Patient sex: F
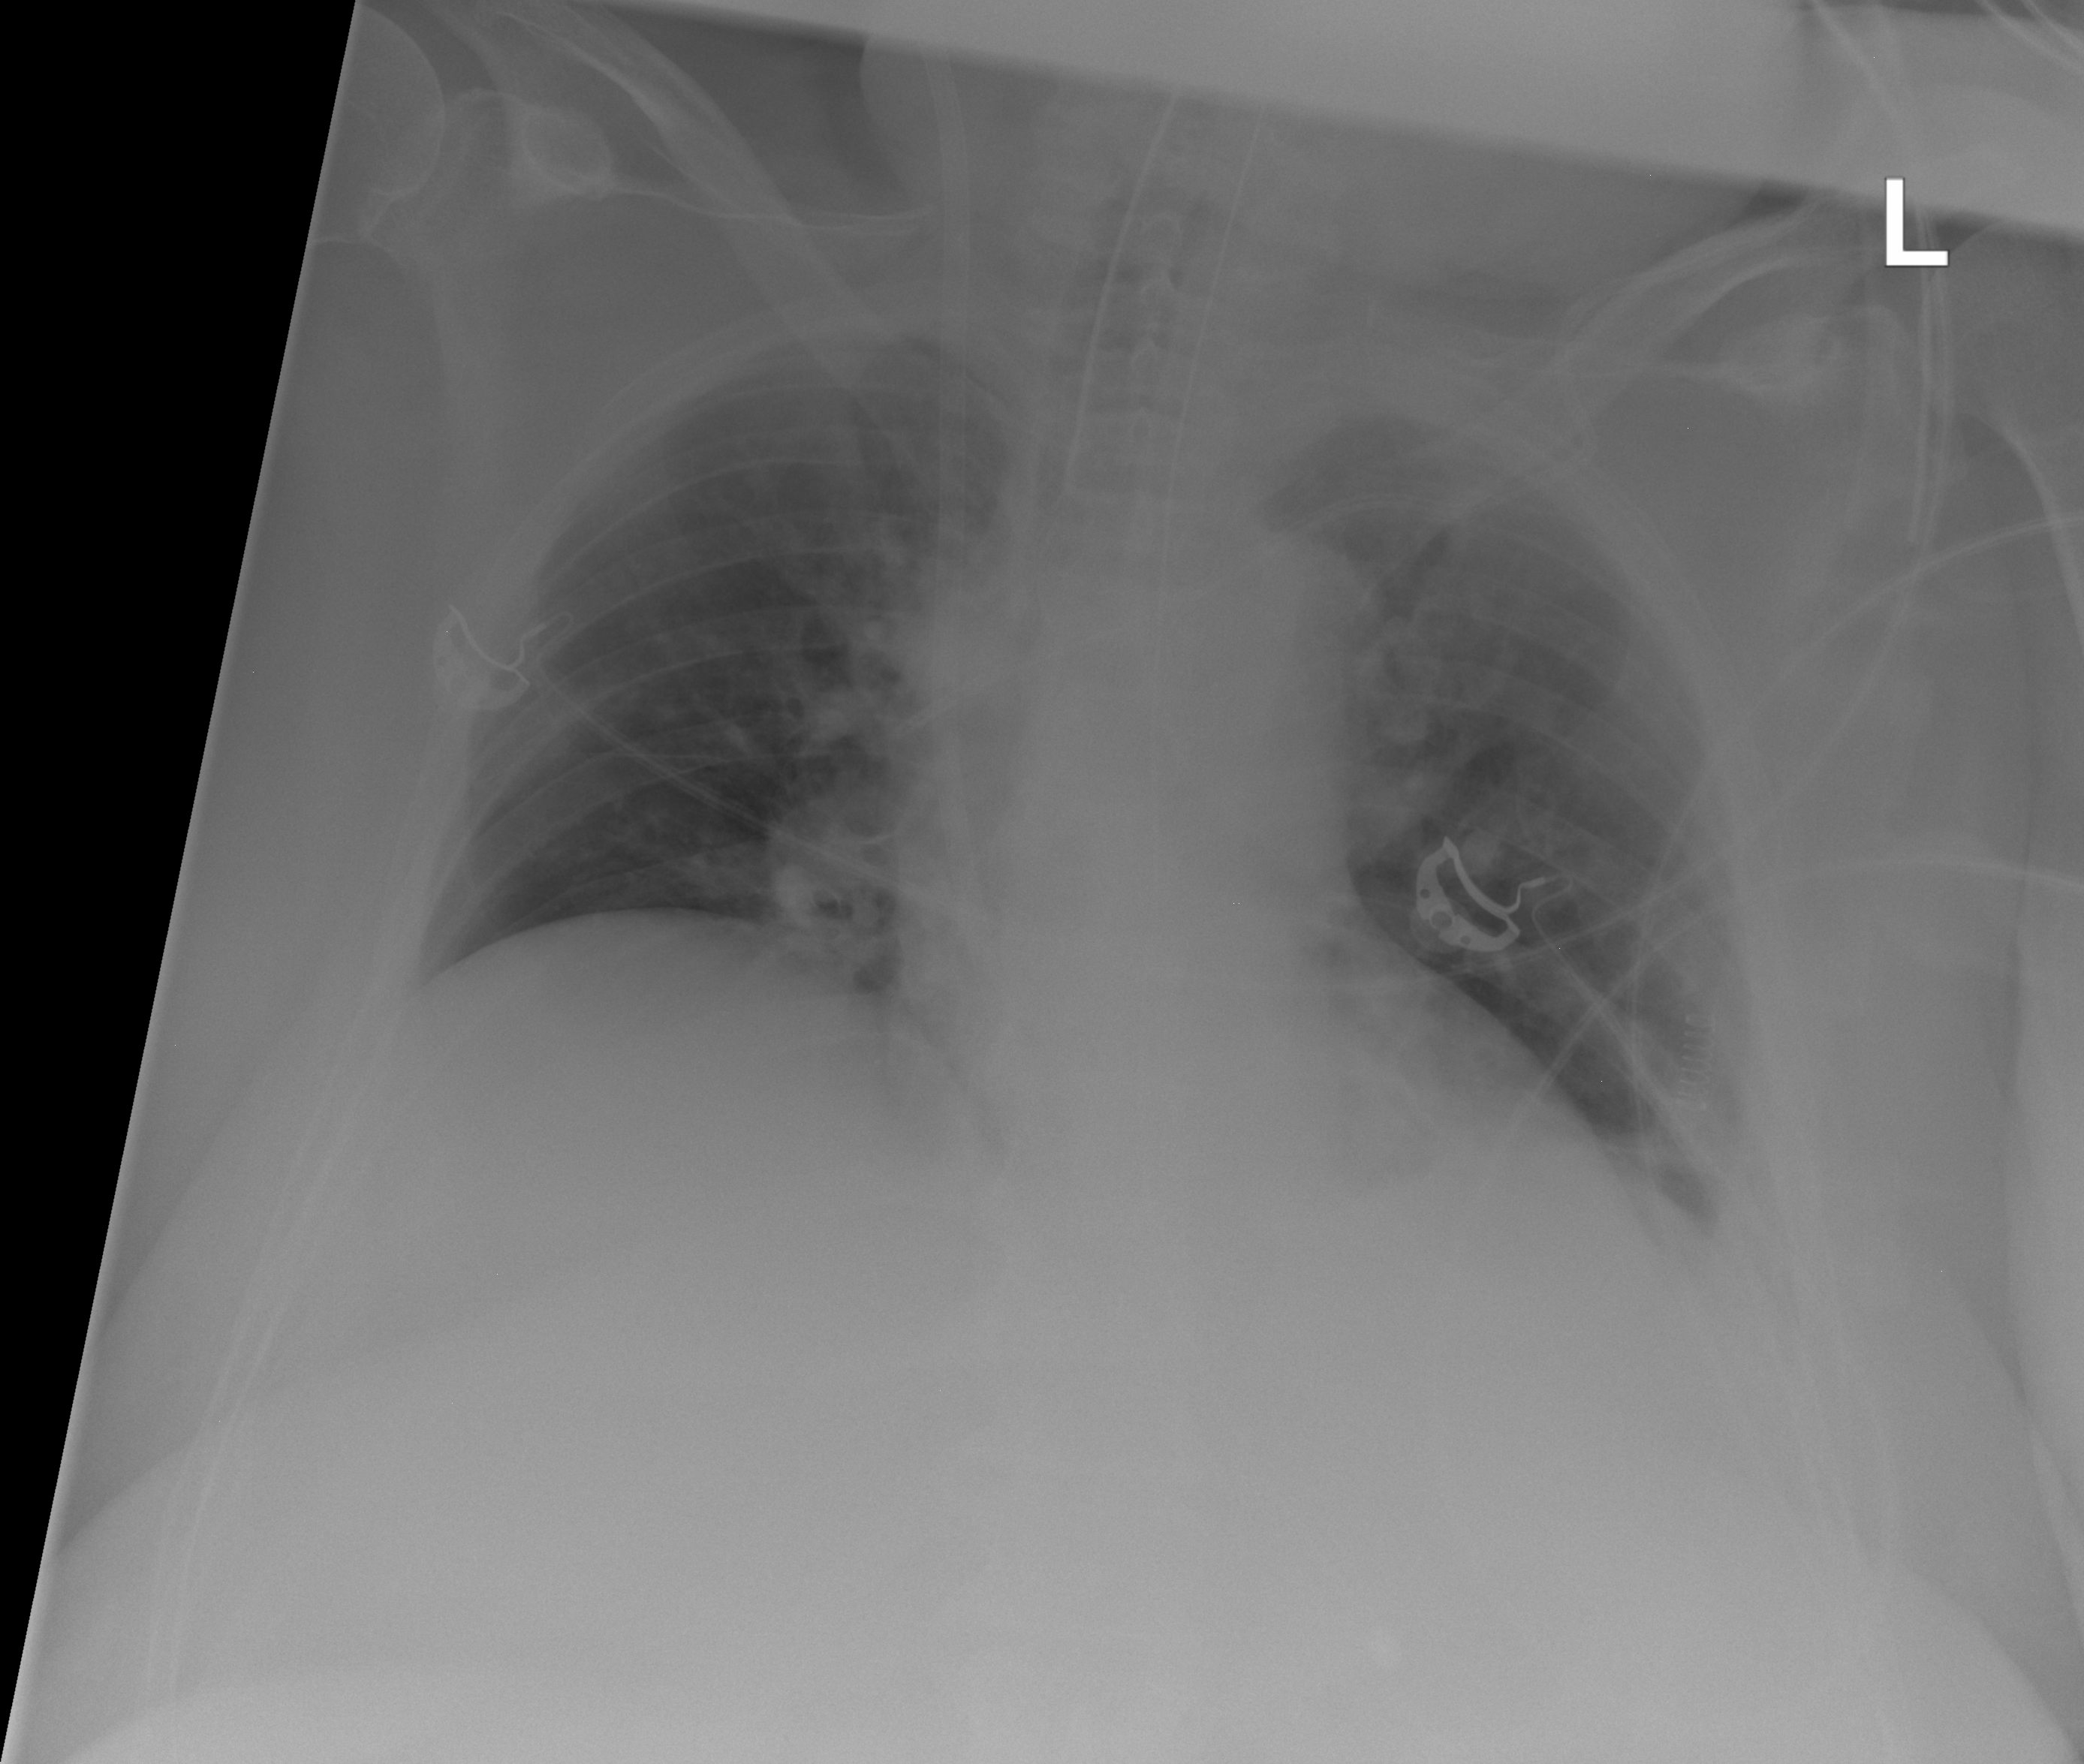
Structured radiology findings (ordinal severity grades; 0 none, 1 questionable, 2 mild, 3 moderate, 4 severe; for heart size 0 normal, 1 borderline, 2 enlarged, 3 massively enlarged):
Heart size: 2
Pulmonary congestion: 0
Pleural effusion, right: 0
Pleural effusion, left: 1
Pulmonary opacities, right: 0
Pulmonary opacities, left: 0
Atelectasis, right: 0
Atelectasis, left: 2